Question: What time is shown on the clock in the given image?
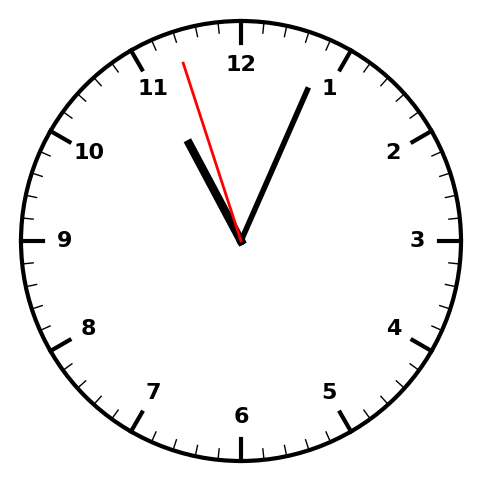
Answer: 11:03:57